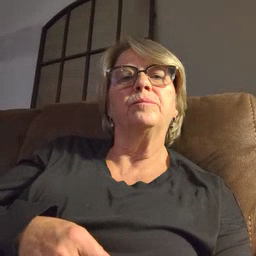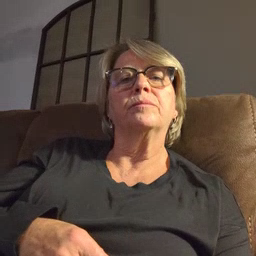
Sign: cut